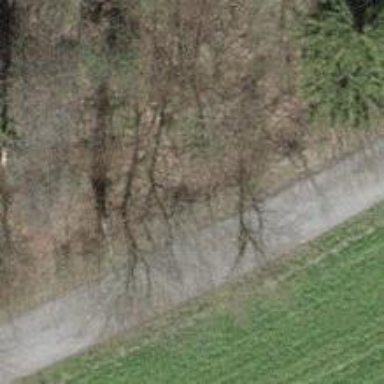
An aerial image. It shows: Service road with grade 1 tracktype.